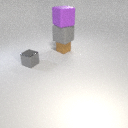
small brown rubber cube below large purple rubber cube